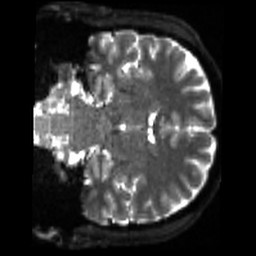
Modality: sbref
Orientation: coronal
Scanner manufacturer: siemens
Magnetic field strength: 3 T
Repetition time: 4 s
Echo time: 0.0594 s